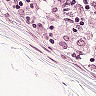
Metastatic tissue present: no